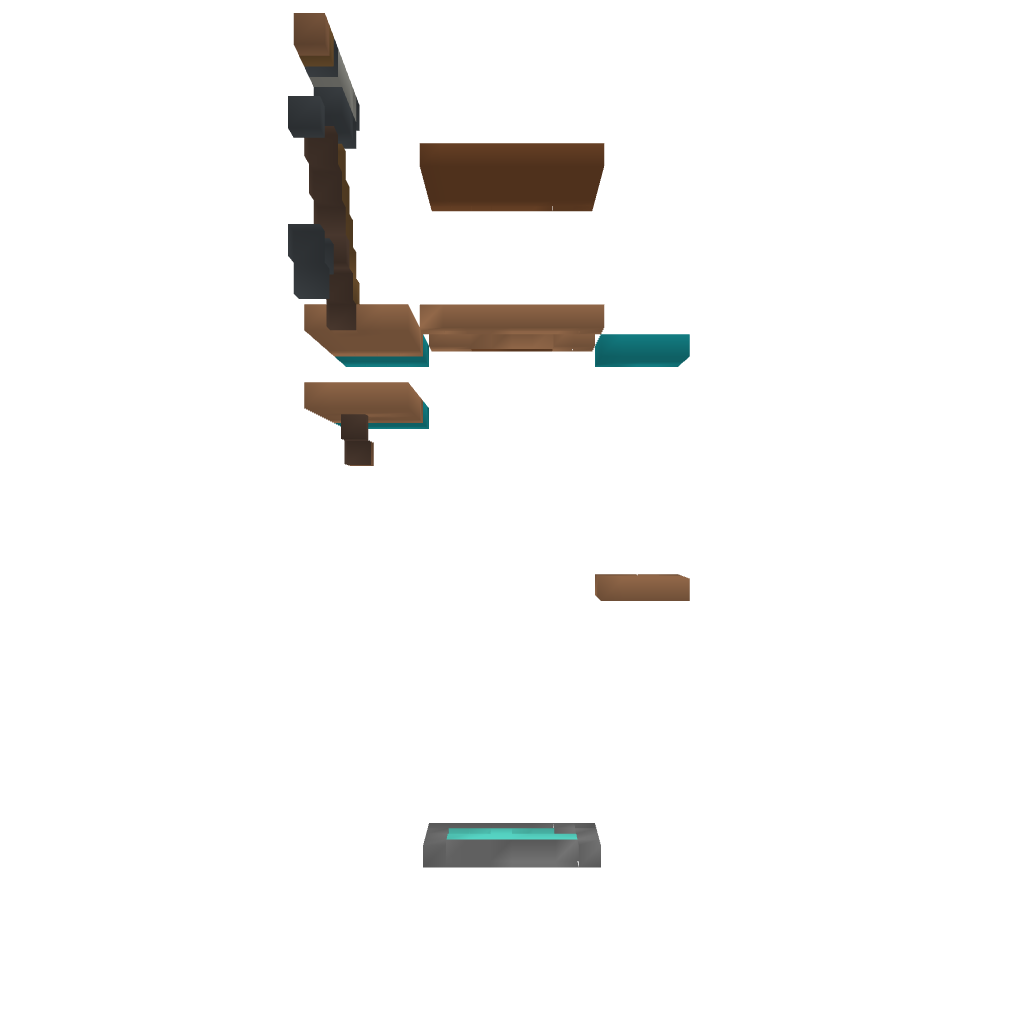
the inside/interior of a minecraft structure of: Steve the miner statue